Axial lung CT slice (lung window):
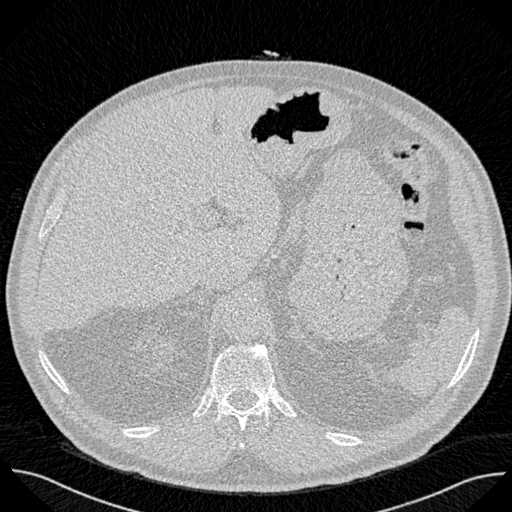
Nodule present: no